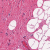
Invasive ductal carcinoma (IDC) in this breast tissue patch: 0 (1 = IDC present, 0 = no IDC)